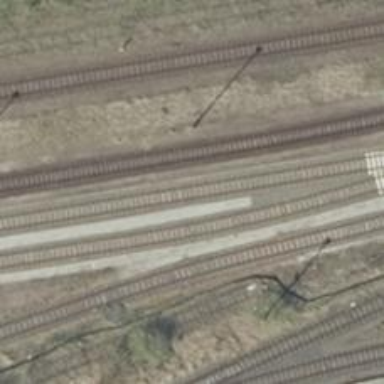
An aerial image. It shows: Railway signal.